Field crop: maize
Growth stage: 2
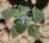
Species: chenopodium